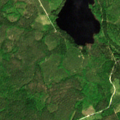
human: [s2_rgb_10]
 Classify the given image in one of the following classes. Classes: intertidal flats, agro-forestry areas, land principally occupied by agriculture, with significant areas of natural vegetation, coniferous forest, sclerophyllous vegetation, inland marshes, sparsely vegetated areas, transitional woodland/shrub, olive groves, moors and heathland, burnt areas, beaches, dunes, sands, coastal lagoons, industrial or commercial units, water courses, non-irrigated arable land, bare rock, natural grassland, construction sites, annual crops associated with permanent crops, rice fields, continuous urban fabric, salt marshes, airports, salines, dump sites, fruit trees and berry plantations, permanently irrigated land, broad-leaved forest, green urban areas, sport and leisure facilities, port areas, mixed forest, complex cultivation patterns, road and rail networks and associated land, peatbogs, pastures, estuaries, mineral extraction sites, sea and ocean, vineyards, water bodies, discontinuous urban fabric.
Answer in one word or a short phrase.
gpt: coniferous forest, mixed forest, water bodies